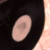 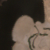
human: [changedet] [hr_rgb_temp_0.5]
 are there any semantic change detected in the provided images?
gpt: The shore and the island in the middle of the river were linked.